Question: I am trying to make nice looking user input buttons for my app. Just like the ones shown in the screenshot below. I looked into IBAForms but that project is not only super complicated to incorporate in your app but also it has complier issues left and right with Xcode 4.2. So I gave up on that idea.
If I want to use just Xcode 4.2 built in technology, how can I achieve these kinds of buttons relatively easily? meaning
How can I create a button with Text and user selected values as shown in this screenshot? I am sure there are multiple ways of going about it.

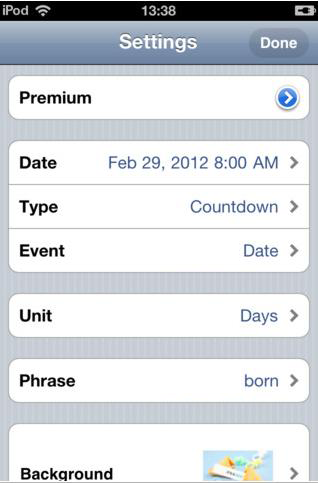
Answer: The simplest way to achieve this is as follows. You don't need any external libraries.
- - - - -
Done!